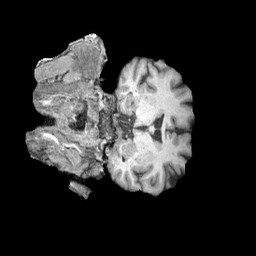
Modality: T1w
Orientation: coronal
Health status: healthy